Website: walmart
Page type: payment
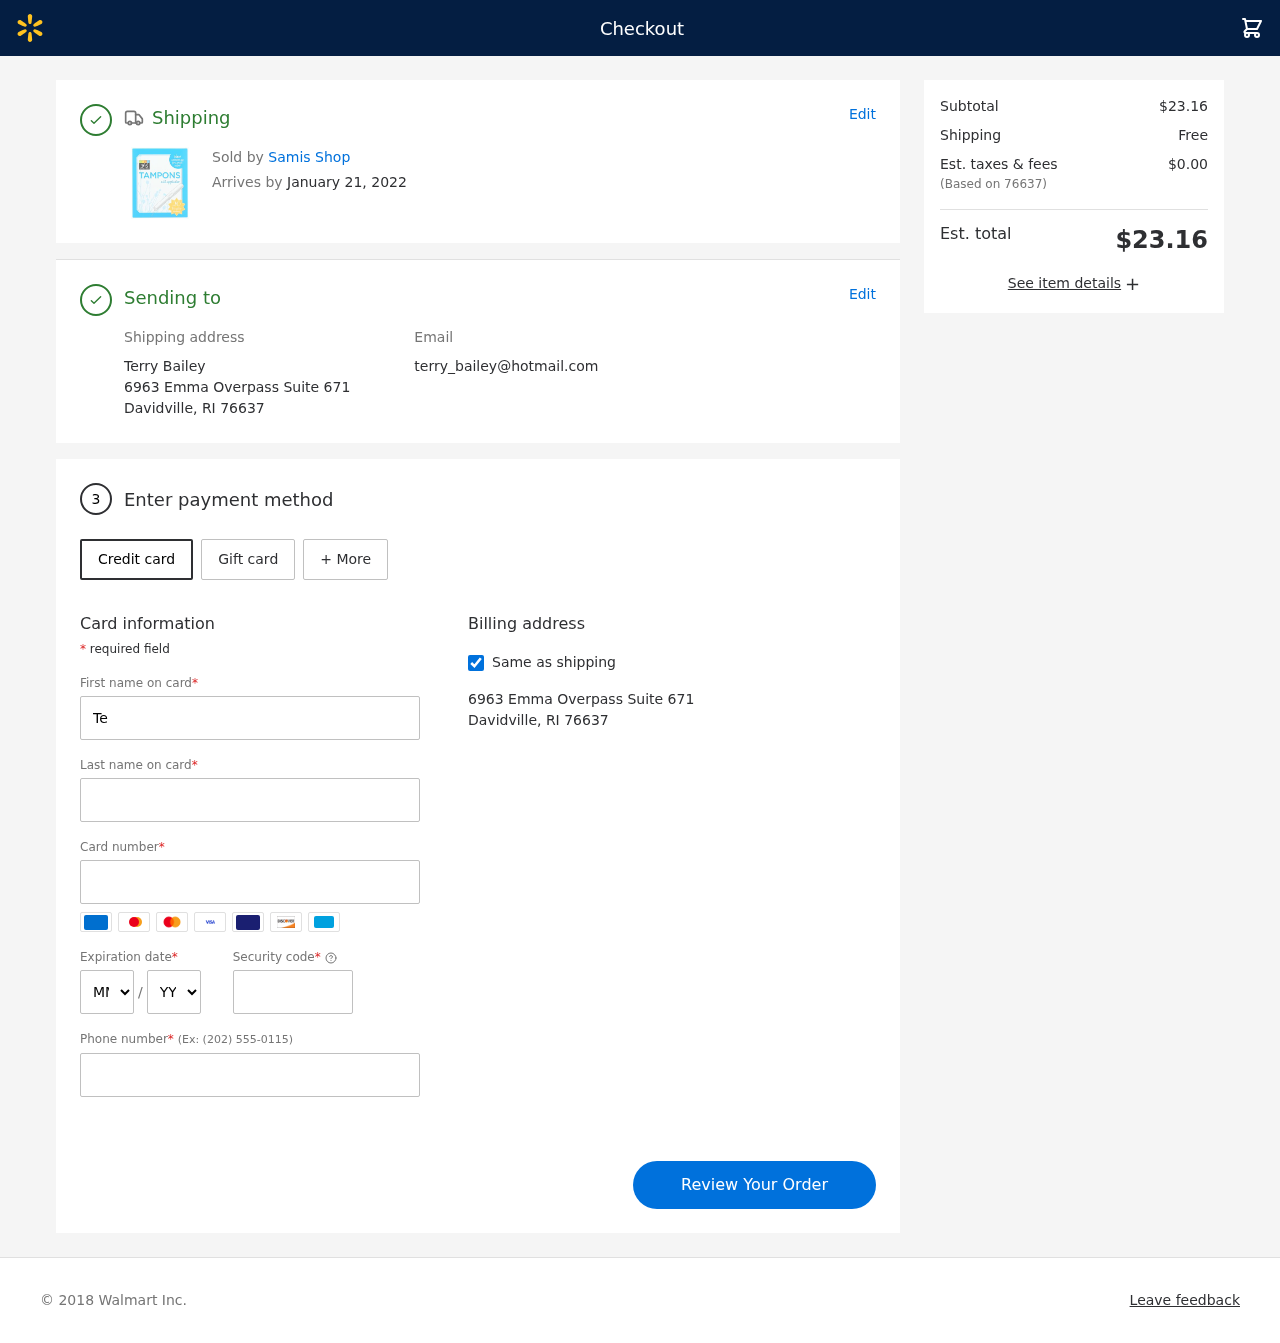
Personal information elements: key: PII_CARD_CVV
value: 759
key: PII_CARD_EXPIRY_MONTH
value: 11
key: PII_CARD_EXPIRY_YEAR
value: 29
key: PII_CARD_NUMBER
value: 6011 7901 7173 2845
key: PII_CITY_STATE_ZIP
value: Davidville, RI 76637
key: PII_EMAIL
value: terry_bailey@hotmail.com
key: PII_FIRSTNAME
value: Terry
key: PII_FULLNAME
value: Terry Bailey
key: PII_LASTNAME
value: Bailey
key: PII_PHONE
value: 9253128279
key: PII_POSTCODE
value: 76637
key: PII_STREET
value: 6963 Emma Overpass Suite 671
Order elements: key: ORDER_DELIVERY_DATE
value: January 21, 2022
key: ORDER_SUBTOTAL
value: $23.16
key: ORDER_SHIPPING_COST
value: Free
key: ORDER_TAX
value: $0.00
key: ORDER_TOTAL
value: $23.16